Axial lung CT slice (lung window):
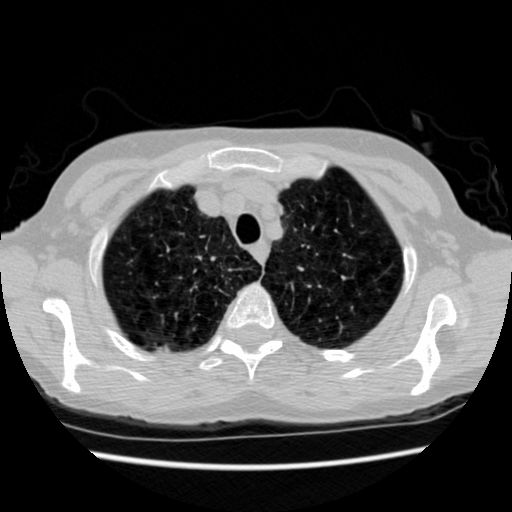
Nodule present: no